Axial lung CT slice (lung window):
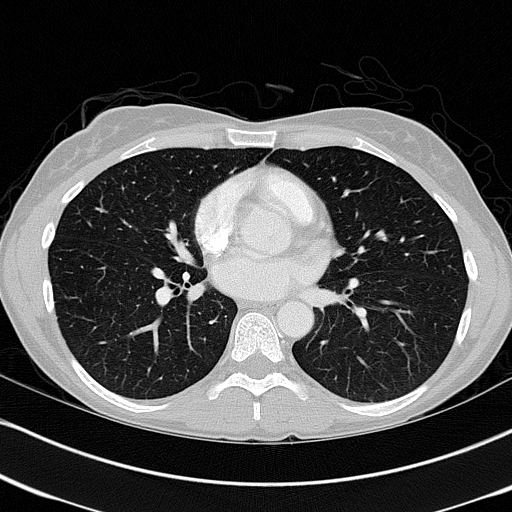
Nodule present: no